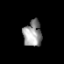
Tissue: prostate
Cell type: Endothelial cells
Senescence score: 0.7667
Nuclear area (px): 471
Mean DAPI intensity: 149.042